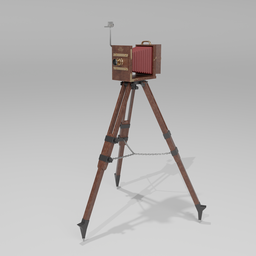
Label: tools